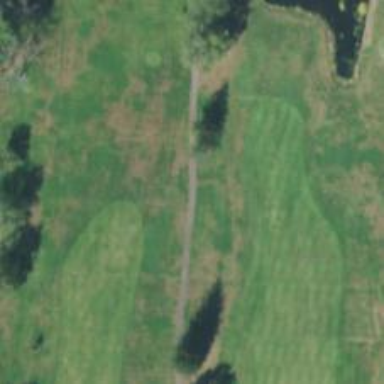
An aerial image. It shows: Path used for both walking and golf.